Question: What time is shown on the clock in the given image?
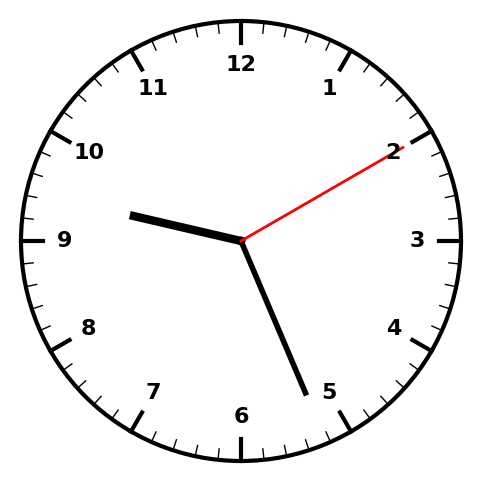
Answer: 09:26:10